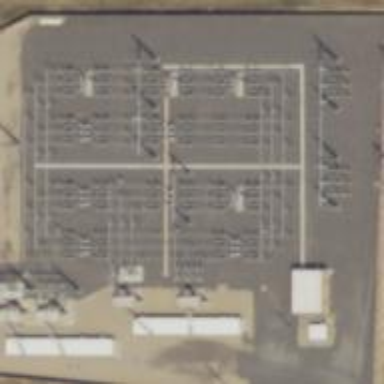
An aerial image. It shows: Outdoor power substation surrounded by fence. The substation operates at the distribution level.